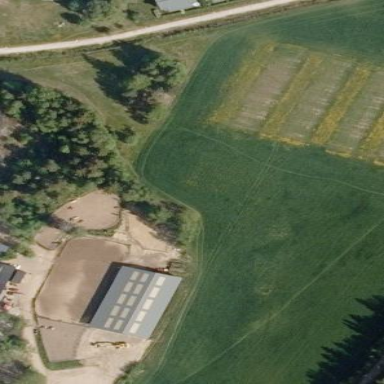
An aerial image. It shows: Riding school on leisure land.